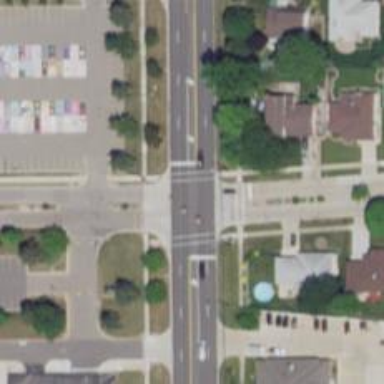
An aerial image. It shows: Secondary road with asphalt surface and separate sidewalk.